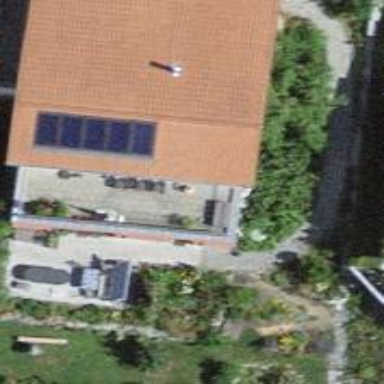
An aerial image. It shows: Solar power generator with photovoltaic panels.